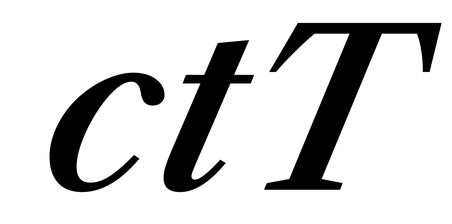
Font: LibreCaslonText-Italic_SemiBold_Italic